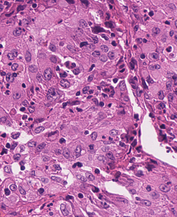
Tumor epithelial tissue: yes
Tumor-associated stroma tissue: no
Normal tissue: no